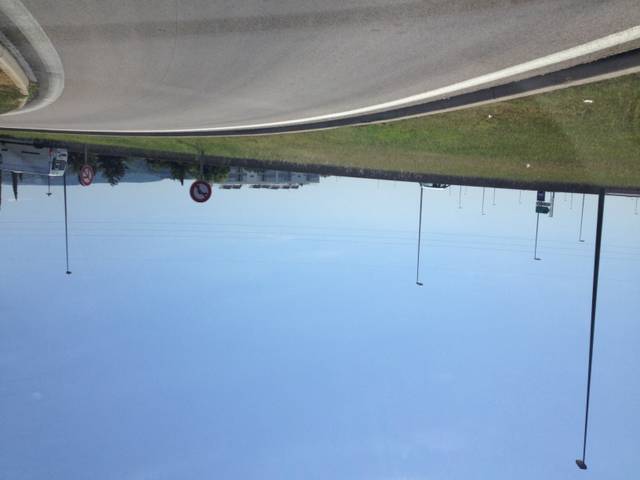
Region: France
Coordinates: 44.905, 4.882